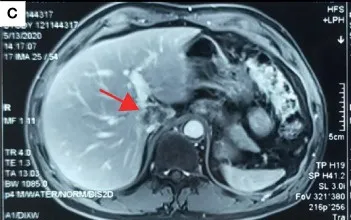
Computed tomography (CT) scans revealed the changes of the primary lesion over time. (C) CT results (May 13, 2020) at the end of the first-line systemic therapy.
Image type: radiology (mri)